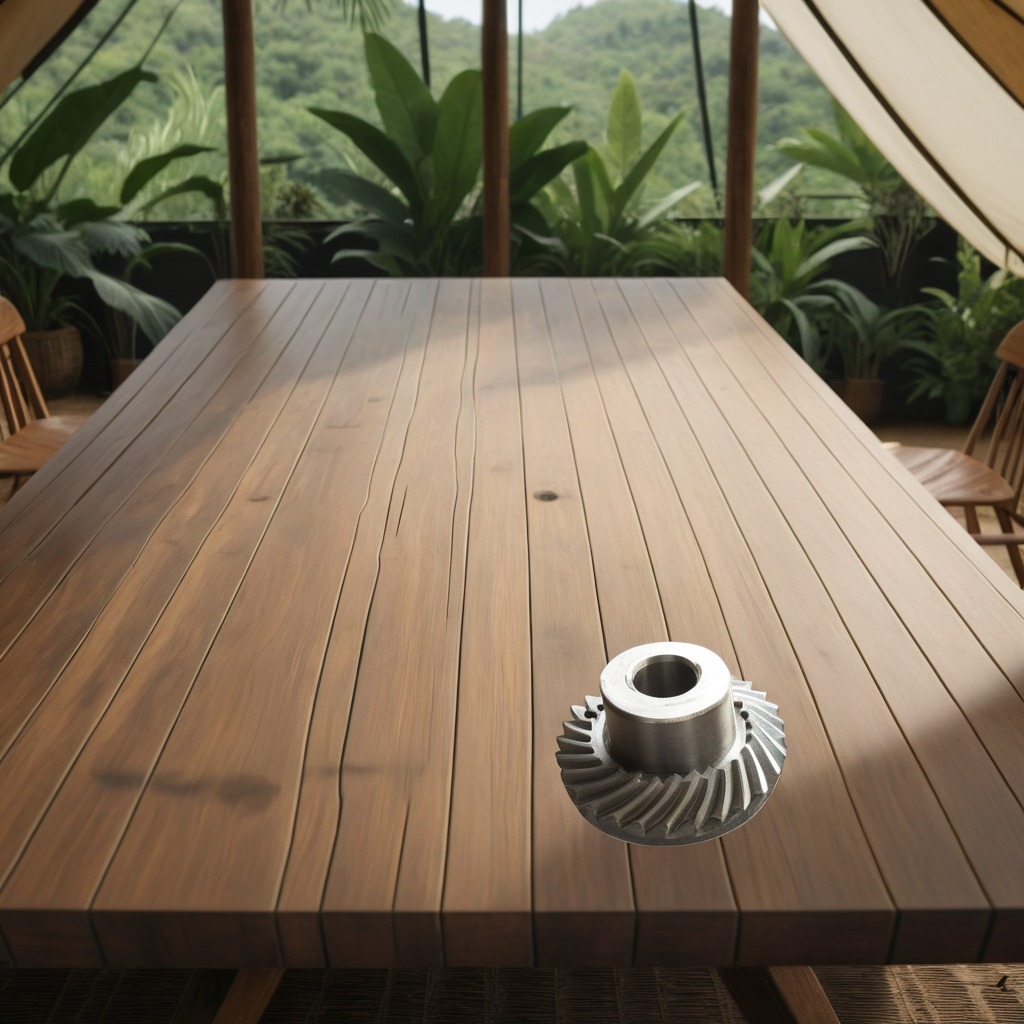
A steel gear with teeth lies on the wooden table.